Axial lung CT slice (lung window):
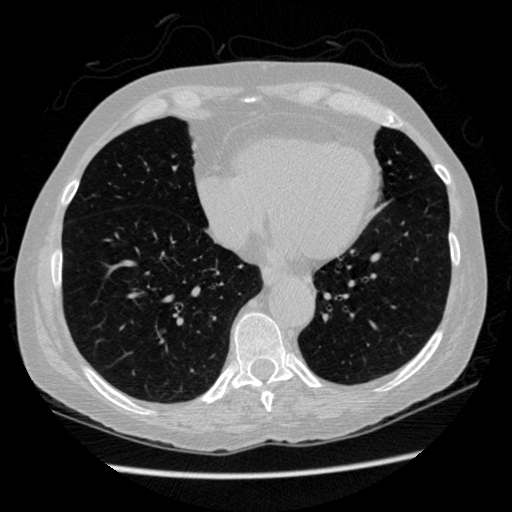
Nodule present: no